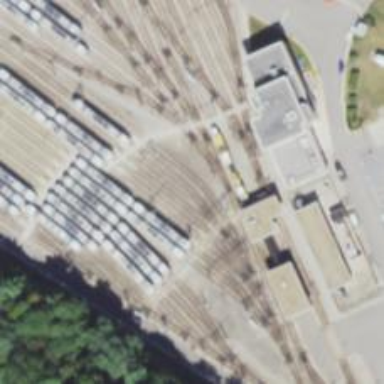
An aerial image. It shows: Light rail service yard with electrified contact lines.